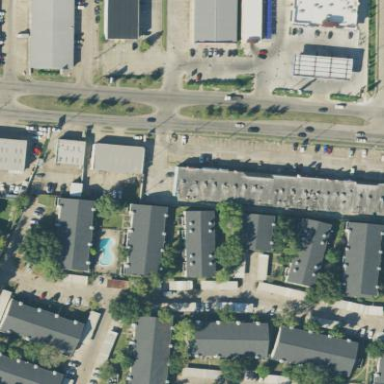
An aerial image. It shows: Retail area.